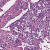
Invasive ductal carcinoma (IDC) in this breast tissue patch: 0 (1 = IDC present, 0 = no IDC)